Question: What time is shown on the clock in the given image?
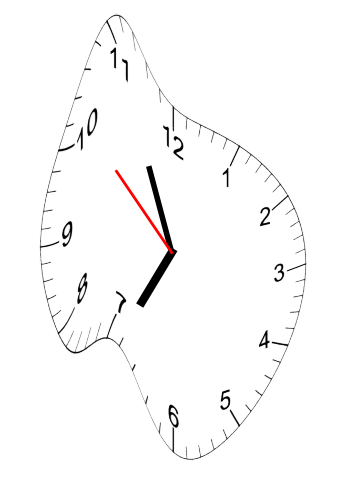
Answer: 06:55:52